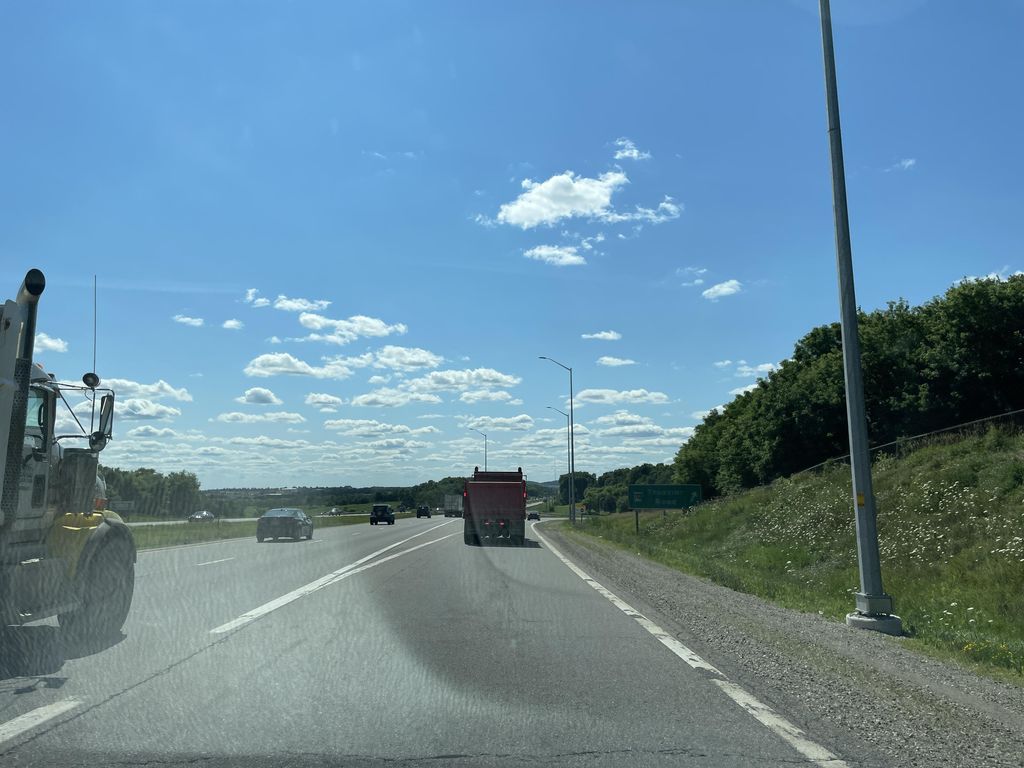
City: kitchener-waterloo